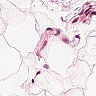
Metastatic tissue present: no